Question: I have a report set up with 9 different multi-value parameters. When I go to create a subscription for the report and specify the values of these parameters, only 4 of them will allow me to click on the drop-down list to expand and select options. The other 5 show blank textboxes by default (even though there should be multiple values already selected by default), and clicking on them does nothing.
Their properties are all over the place - some are integers while others are text, and some have hard-coded values specified by me while others get their values from datasets. However I cannot find any consistency between the ones that don't work and the ones that do.
Here's a screencap of the subscription setup page - all of the multi-valued ones showing a blank textbox are un-clickable.

I'm using Internet Explorer 9 where the all of the web interface features of the reporting system navigator have worked for me thus far.
Just looking for something to help send me in the right direction towards finding the root of the problem here. Thank you!
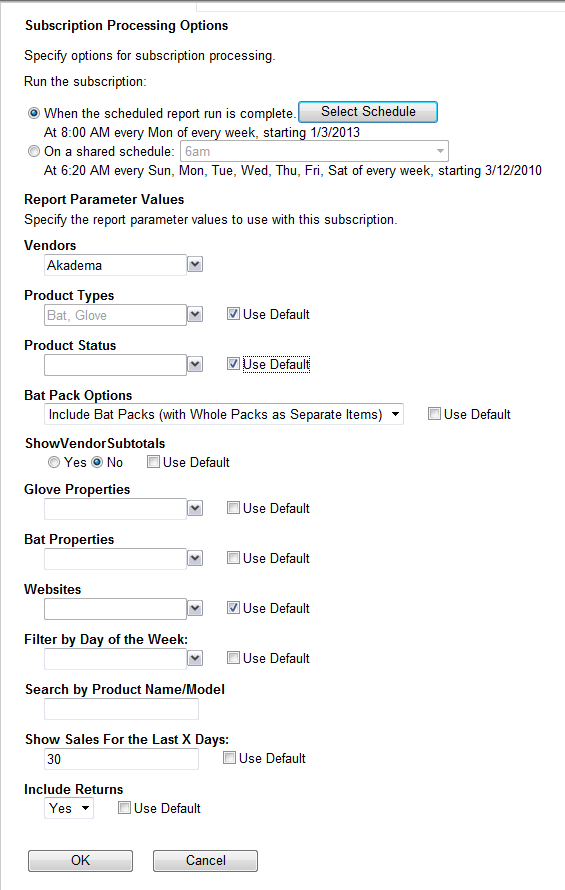
Answer: Solution found here: <URL>
It's a JavaScript error that happens if one of the LABELS of a value of a multi-value parameter is a blank string. If you have any blank labels, change the labels to be something like "(blank)" and everything should be fine.